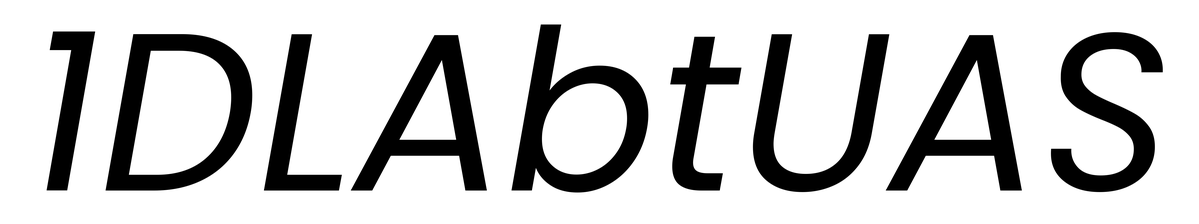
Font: Poppins-Italic